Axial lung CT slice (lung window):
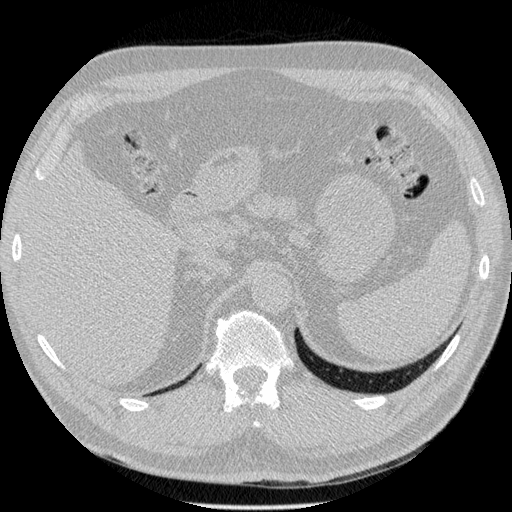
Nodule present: no